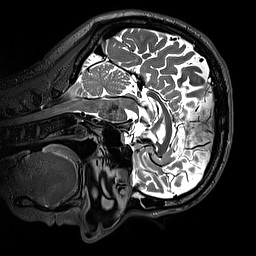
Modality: T2w
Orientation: sagittal
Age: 39
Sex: male
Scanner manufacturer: siemens
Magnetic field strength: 3 T
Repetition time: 3.2 s
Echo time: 0.412 s